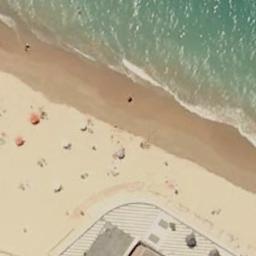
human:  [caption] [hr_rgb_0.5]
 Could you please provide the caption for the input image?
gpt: There are several red houses on the beach .

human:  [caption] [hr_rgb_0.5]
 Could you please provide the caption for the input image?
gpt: The beach with khaki sand and some items on the beach .

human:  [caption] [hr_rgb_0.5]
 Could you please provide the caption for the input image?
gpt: There are many parasols on the yellow beach, And the seawater is light green .

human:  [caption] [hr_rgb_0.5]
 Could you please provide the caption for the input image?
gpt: The green oceans and beaches and some people and white houses .

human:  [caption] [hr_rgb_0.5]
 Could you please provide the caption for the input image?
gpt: There are buildings on the beach .